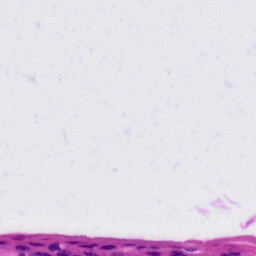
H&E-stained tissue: Tonsil